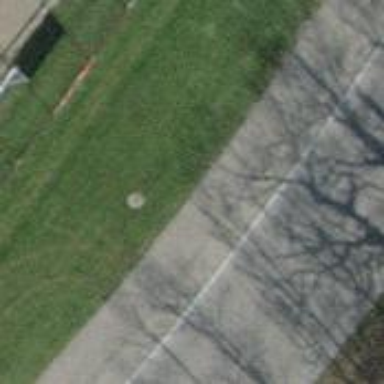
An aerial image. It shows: Paved sidewalk that serves as footway.